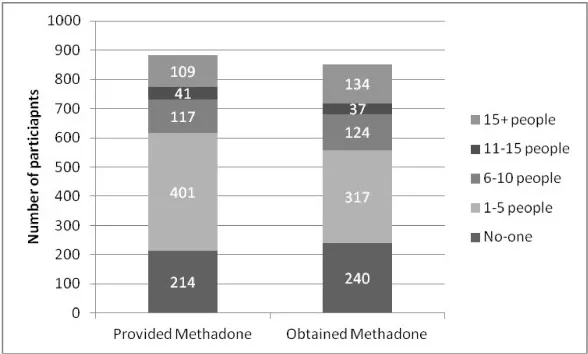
Number of individuals participants knew who regularly provided or obtained methadone illegally.
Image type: chart (chart)